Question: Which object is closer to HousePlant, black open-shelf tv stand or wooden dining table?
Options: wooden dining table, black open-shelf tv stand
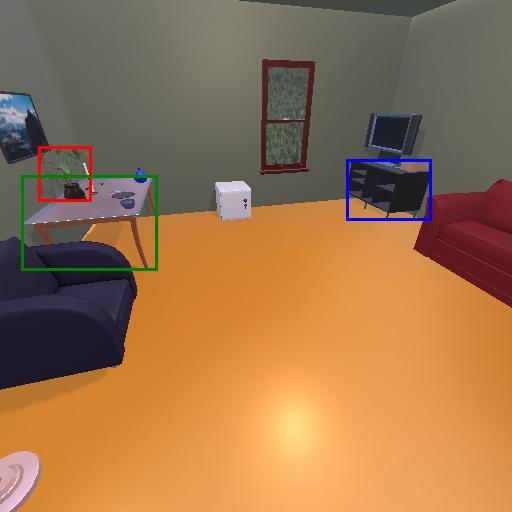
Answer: wooden dining table